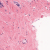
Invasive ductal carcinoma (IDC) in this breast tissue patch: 1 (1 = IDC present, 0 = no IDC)